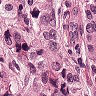
Metastatic tissue present: yes